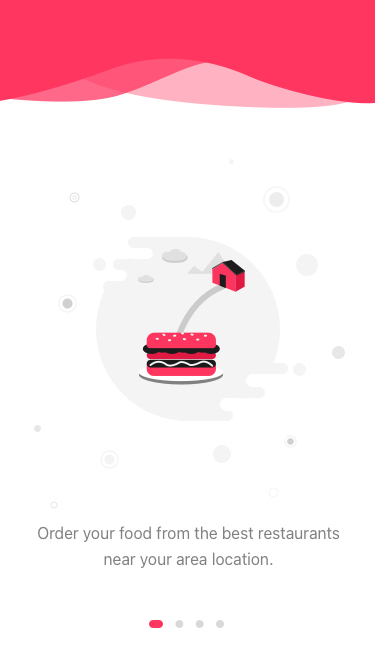
Text in this UI design:
Order your food from the best restaurants
near your area location.